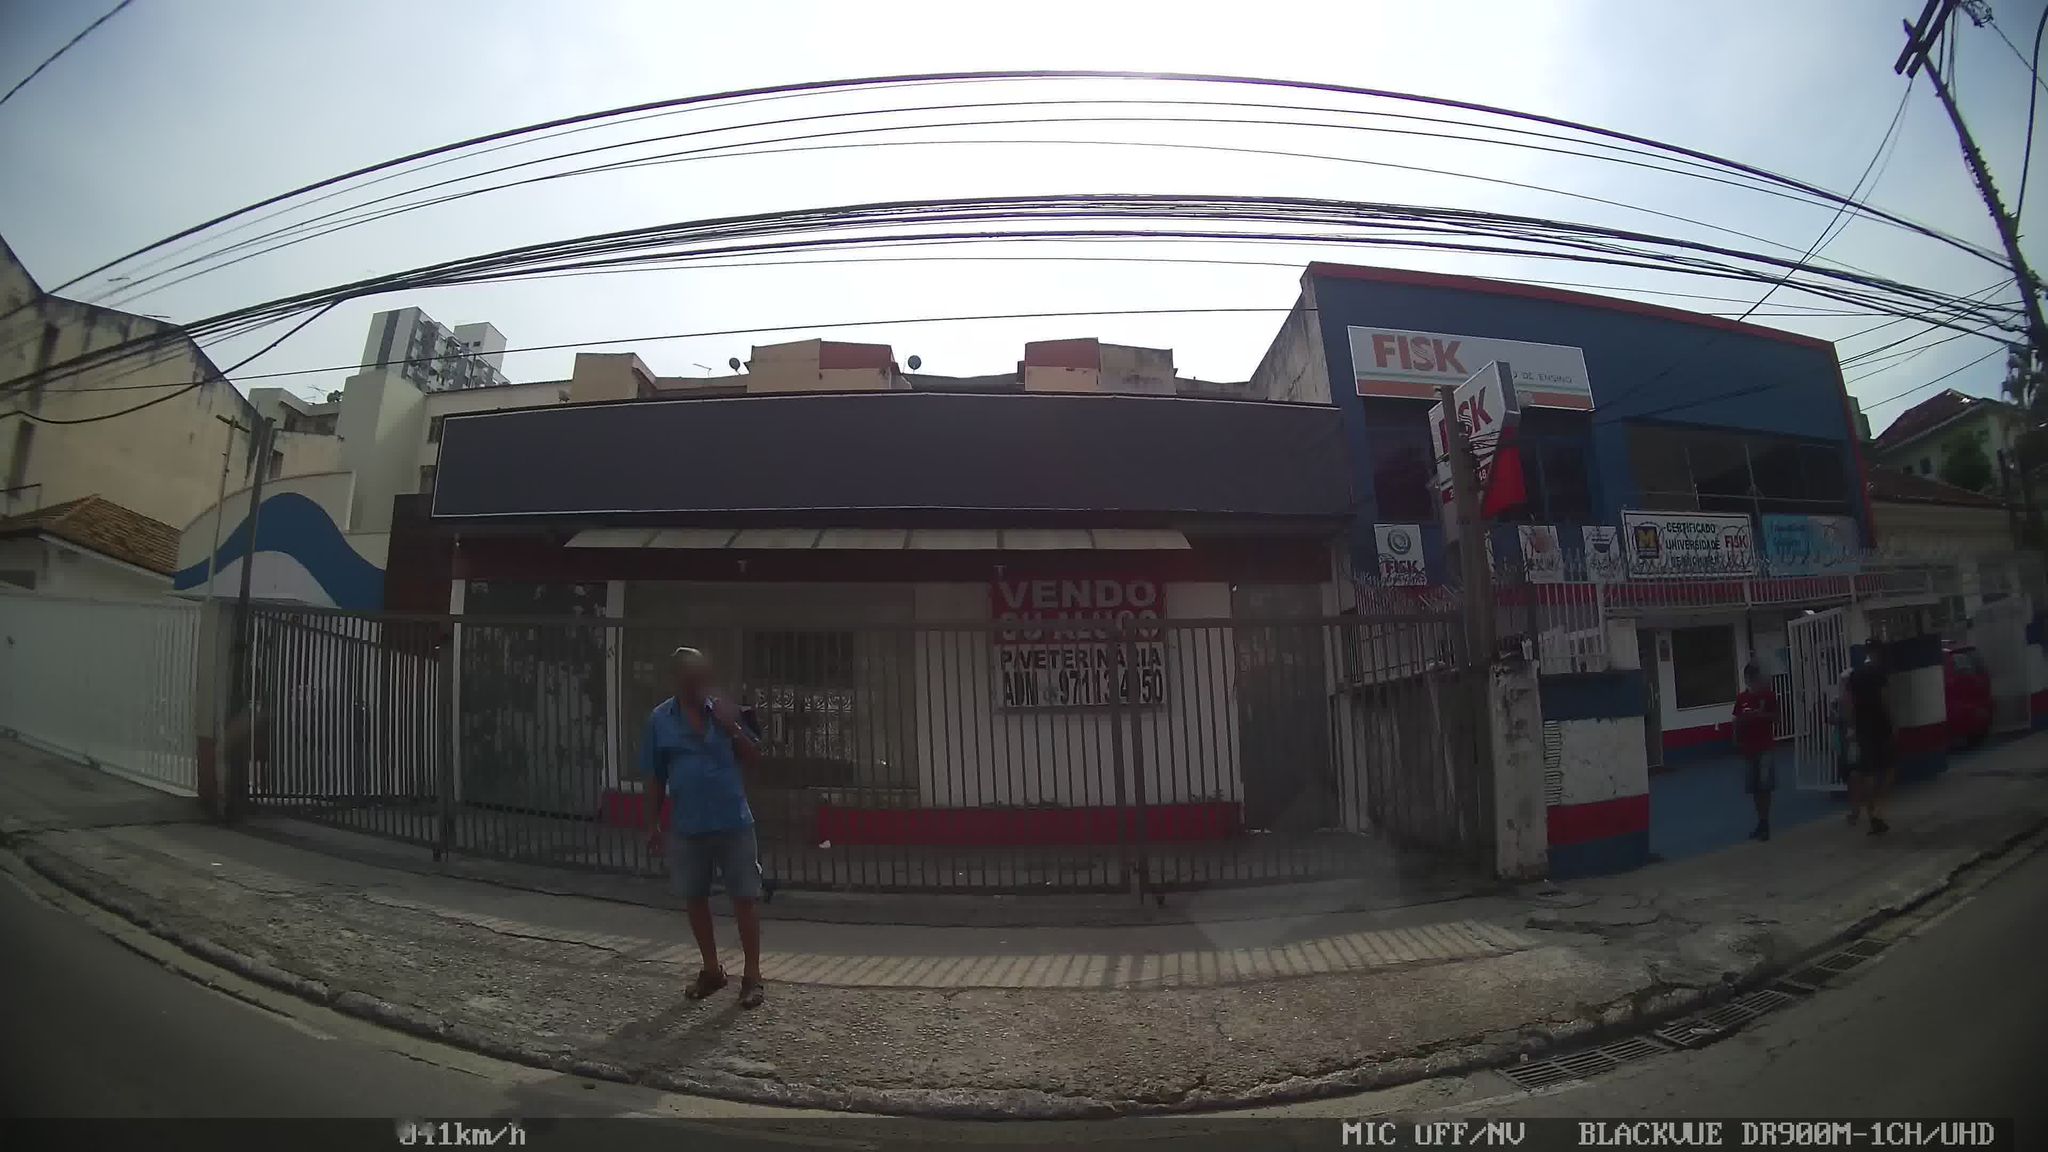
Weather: snowy
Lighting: day
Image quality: good
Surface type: driving surface
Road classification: trunk
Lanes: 3
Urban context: urban centre
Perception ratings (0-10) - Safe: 0.92, Lively: 5.35, Beautiful: 1.3, Boring: 0.37, Depressing: 9.21, Wealthy: 0.72